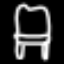
Label: chair